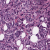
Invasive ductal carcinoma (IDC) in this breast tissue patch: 1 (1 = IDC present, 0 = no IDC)